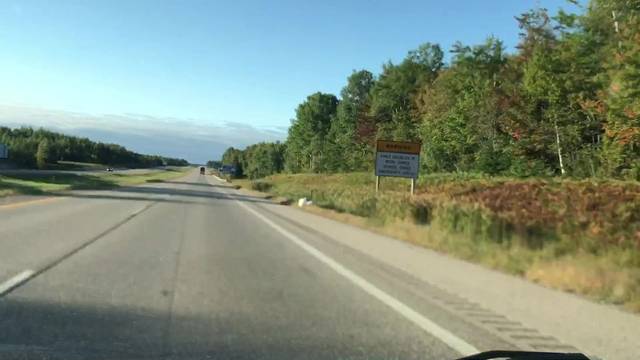
Region: Canada
Coordinates: 46.476, -84.383